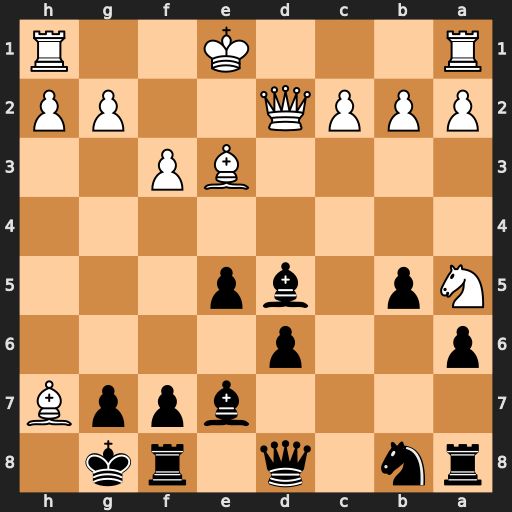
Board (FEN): rn1q1rk1/4bppB/p2p4/Np1bp3/8/4BP2/PPPQ2PP/R3K2R
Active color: b
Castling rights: KQ
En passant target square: -
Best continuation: Kxh7 Qxd5 Qxa5+ Bd2 Qb6